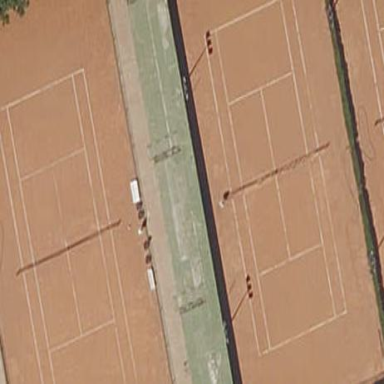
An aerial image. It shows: Tennis court on the leisure land pitch.